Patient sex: M
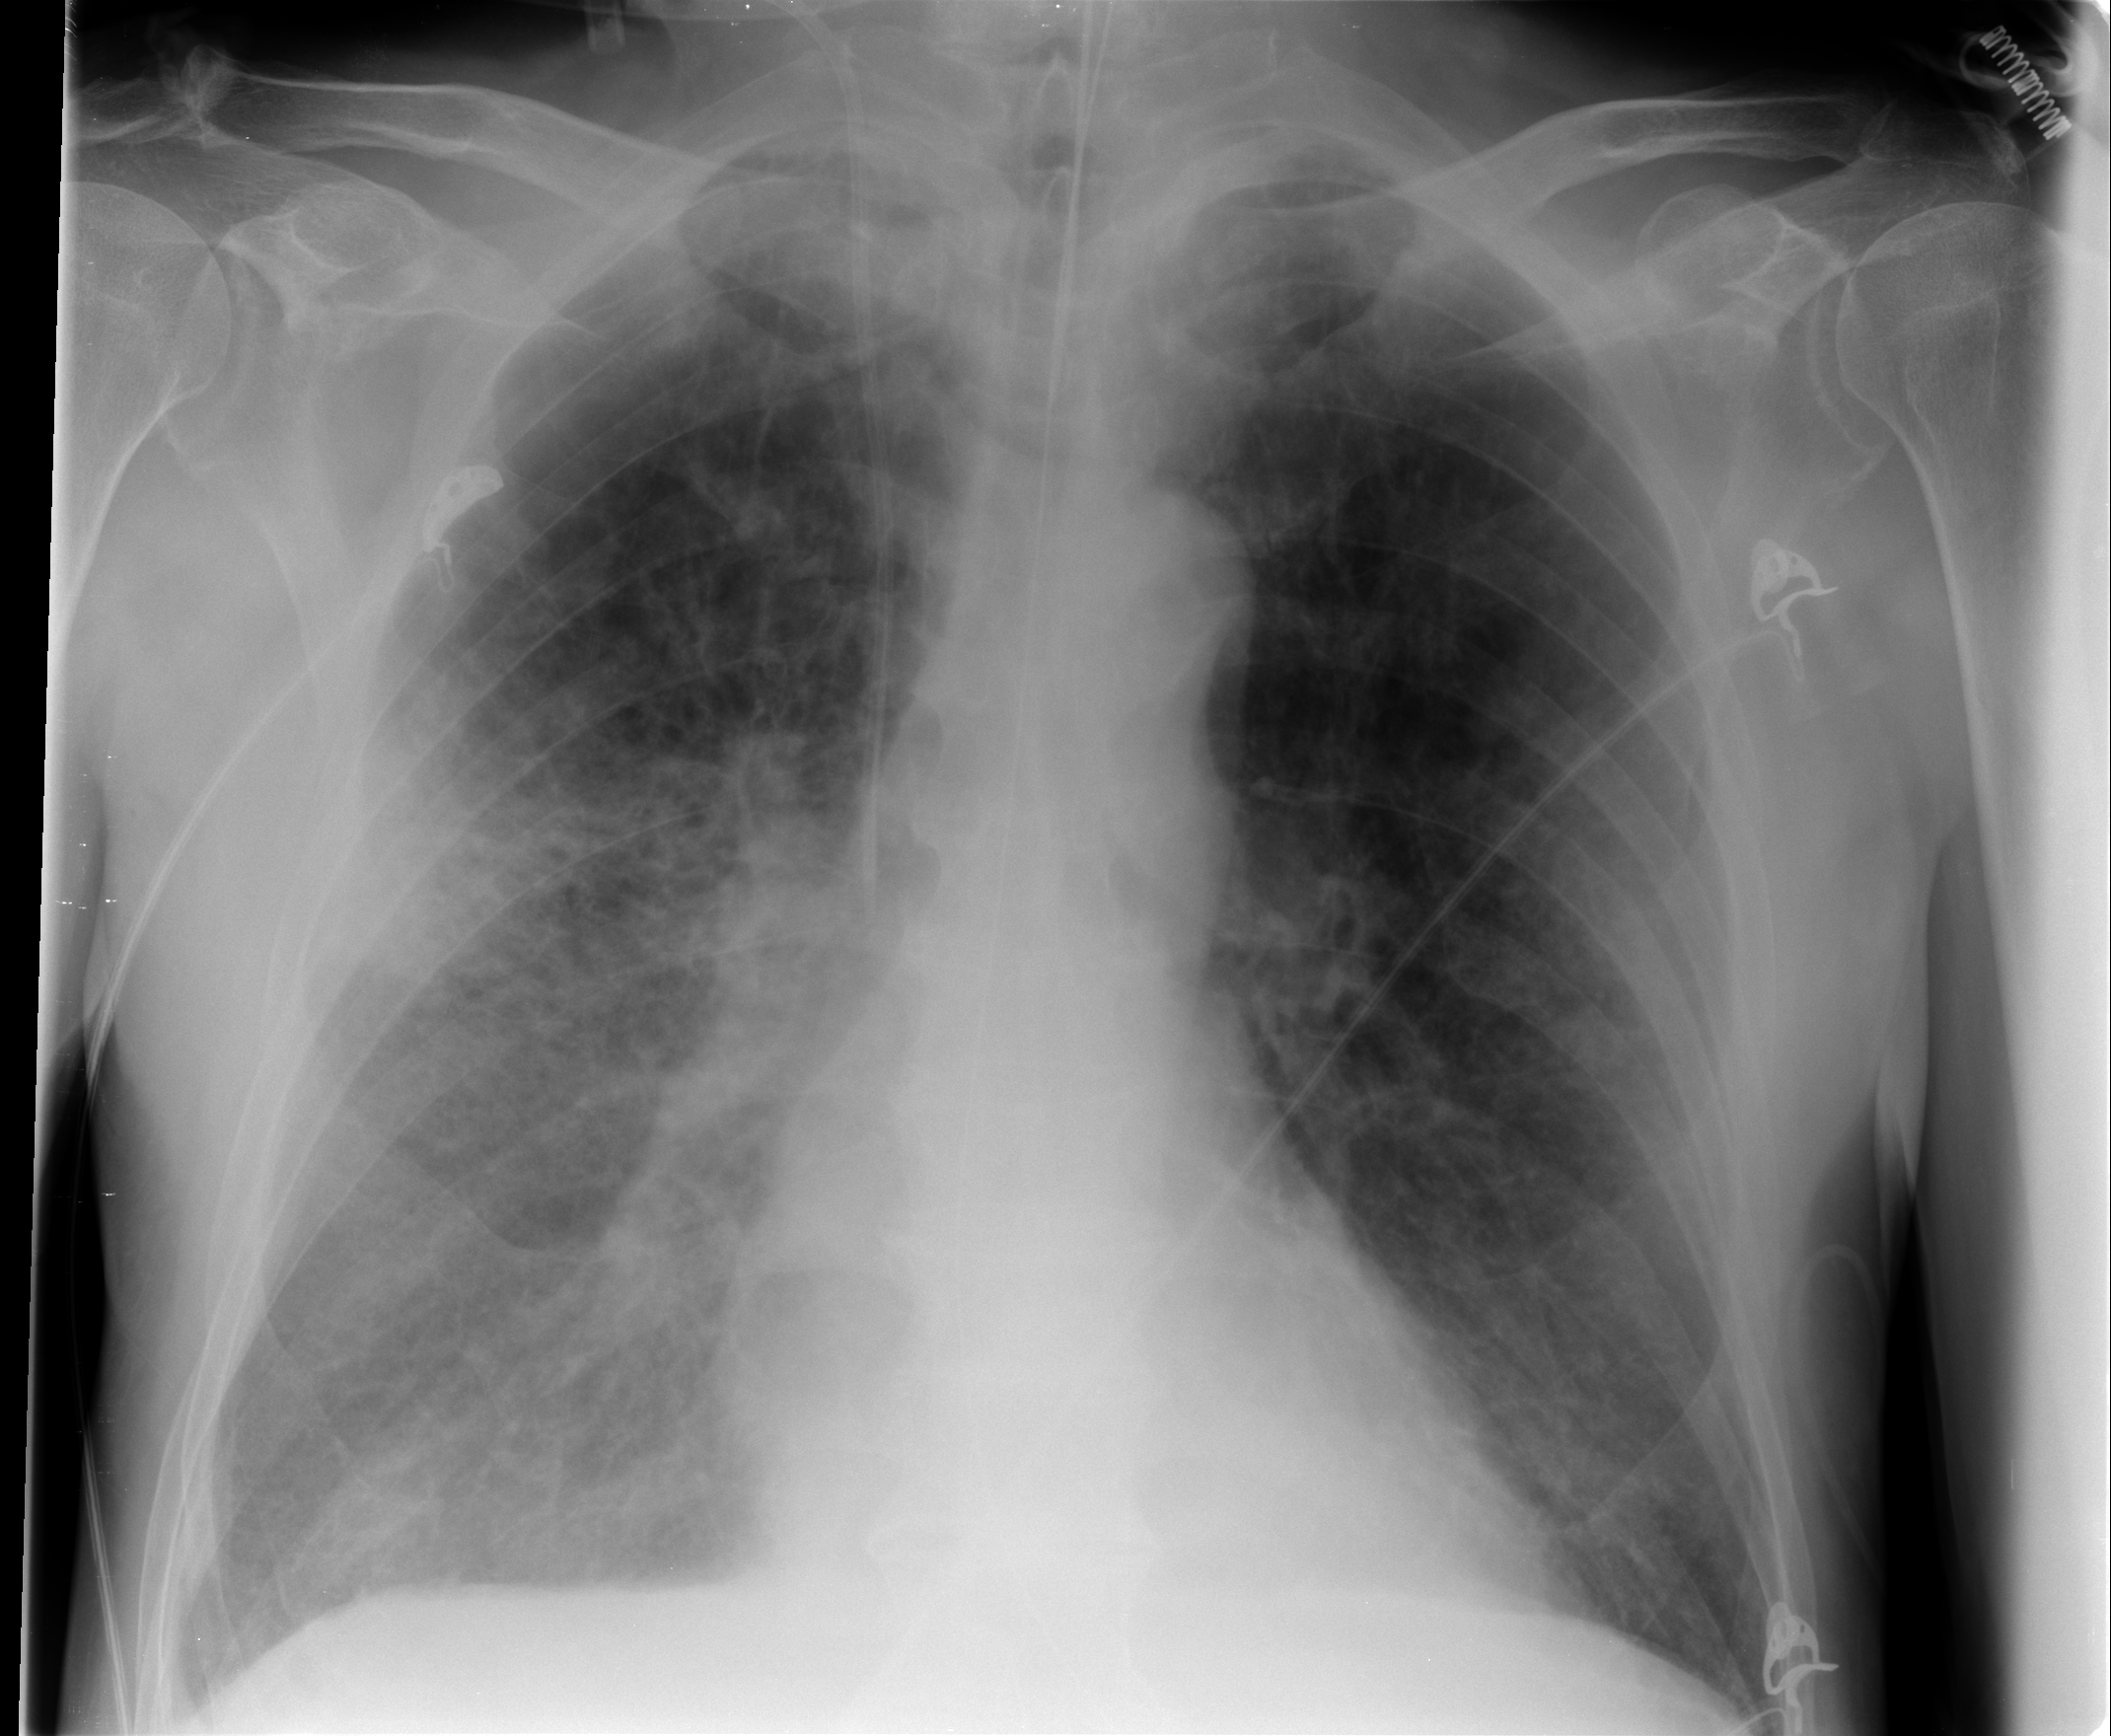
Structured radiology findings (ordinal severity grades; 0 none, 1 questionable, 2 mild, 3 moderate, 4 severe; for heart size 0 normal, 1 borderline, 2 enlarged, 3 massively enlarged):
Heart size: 0
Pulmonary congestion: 2
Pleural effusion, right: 2
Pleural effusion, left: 2
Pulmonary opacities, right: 3
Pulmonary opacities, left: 3
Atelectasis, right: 3
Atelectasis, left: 3